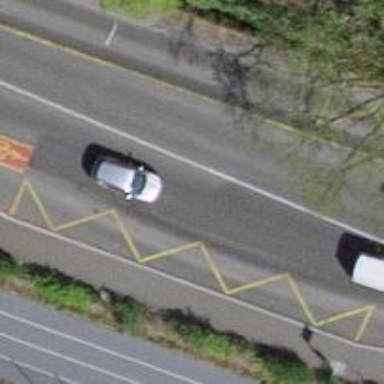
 there is bus lane shared with cycle lane."